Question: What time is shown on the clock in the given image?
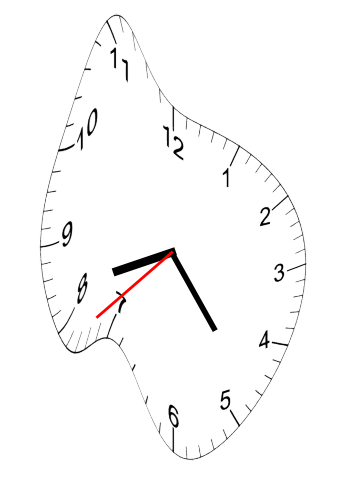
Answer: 08:23:38